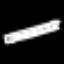
Label: pencil